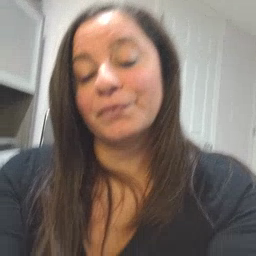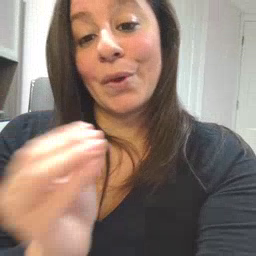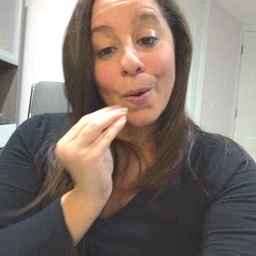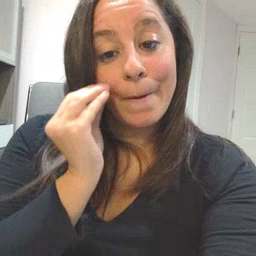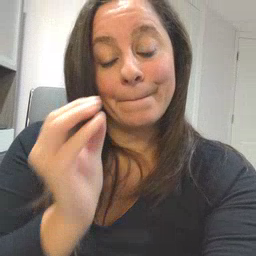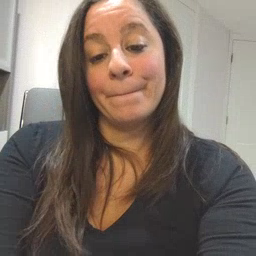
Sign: home